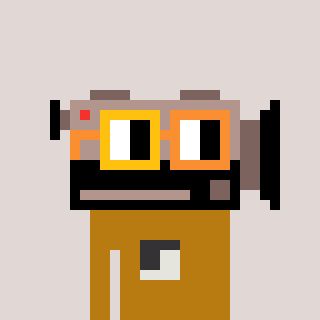
a pixel art character with square yellow and orange glasses, a camcorder-shaped head and a gold-colored body on a warm background